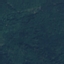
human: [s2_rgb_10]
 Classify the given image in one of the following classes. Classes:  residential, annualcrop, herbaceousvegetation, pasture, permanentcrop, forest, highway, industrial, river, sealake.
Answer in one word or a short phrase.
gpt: Forest